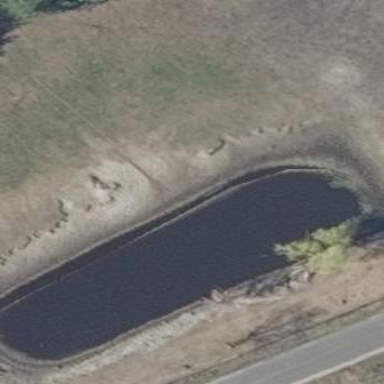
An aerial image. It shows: Peaceful pond surrounded by nature.